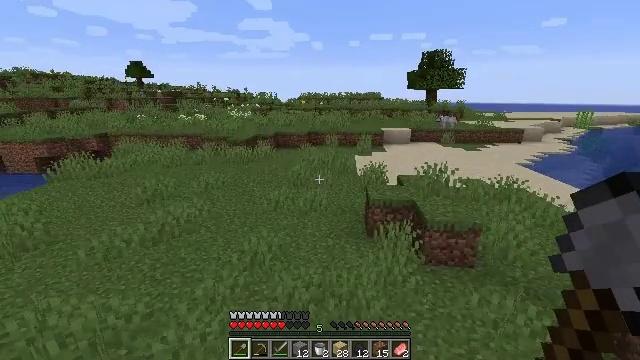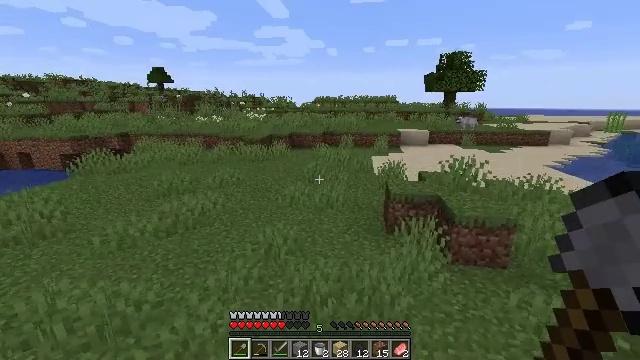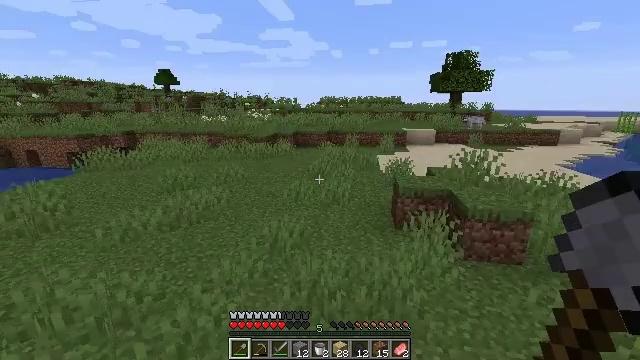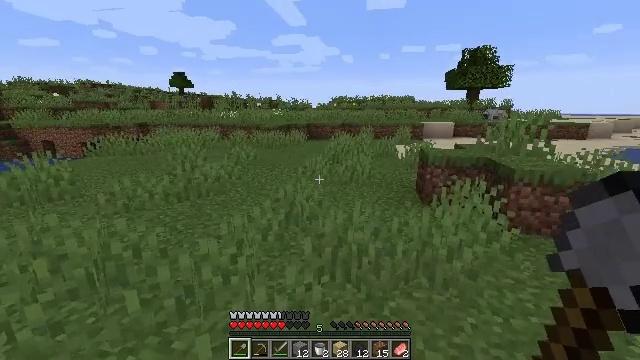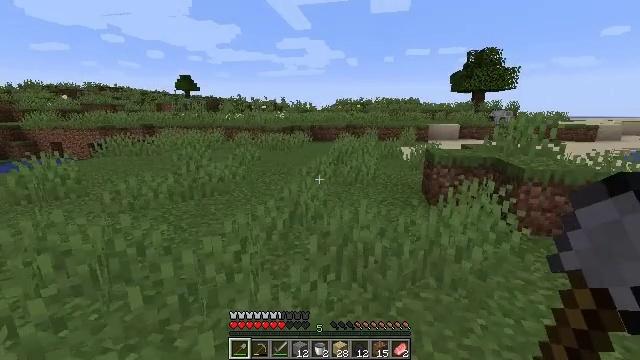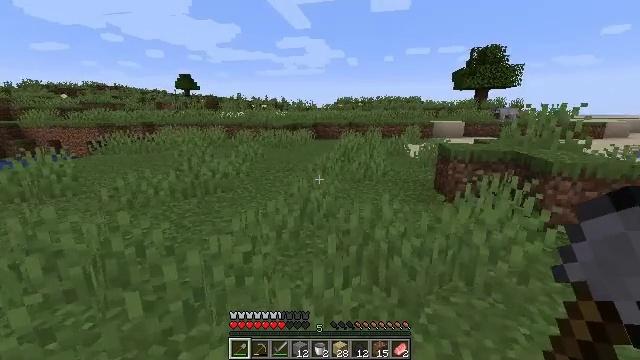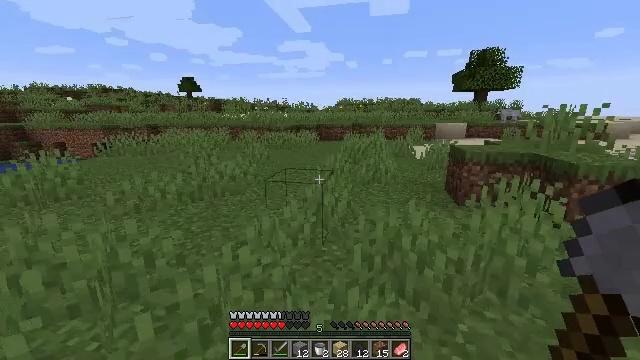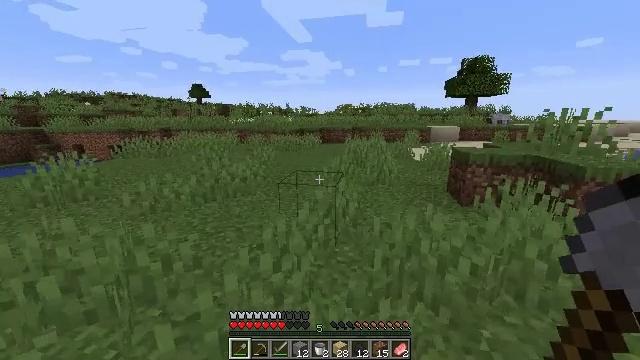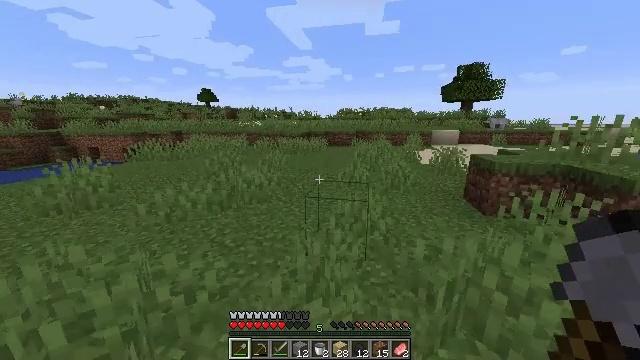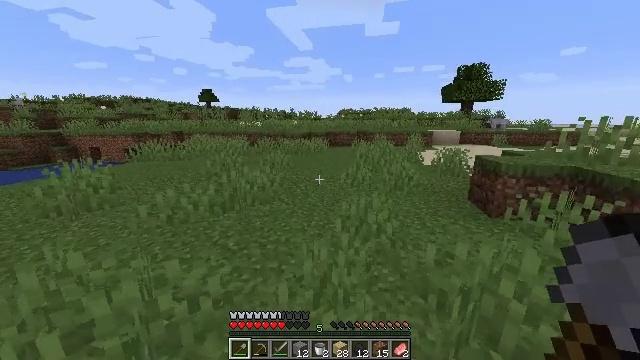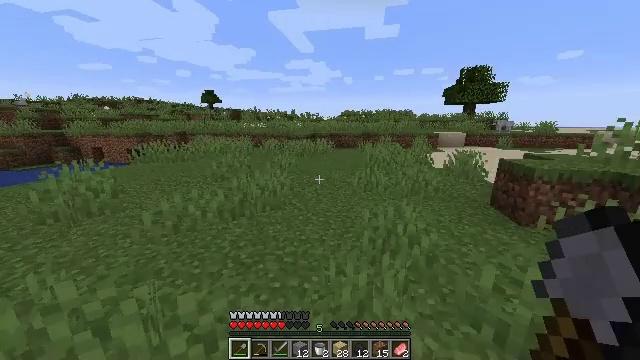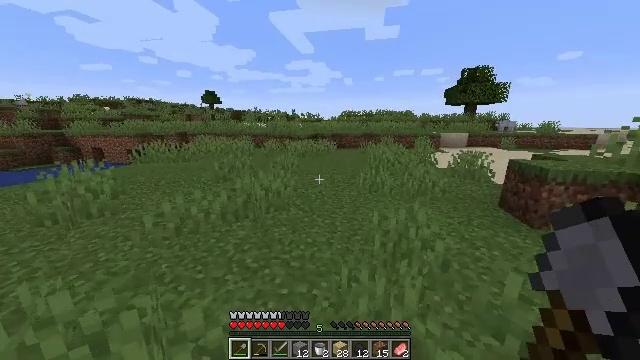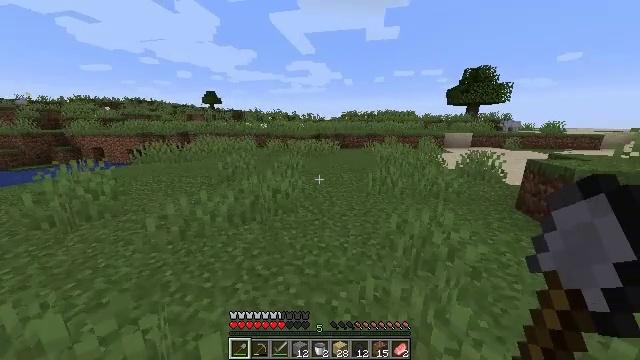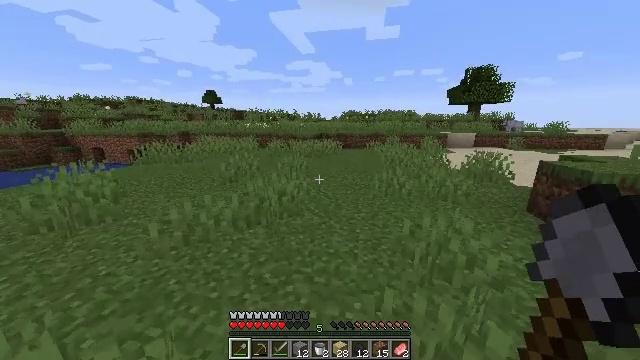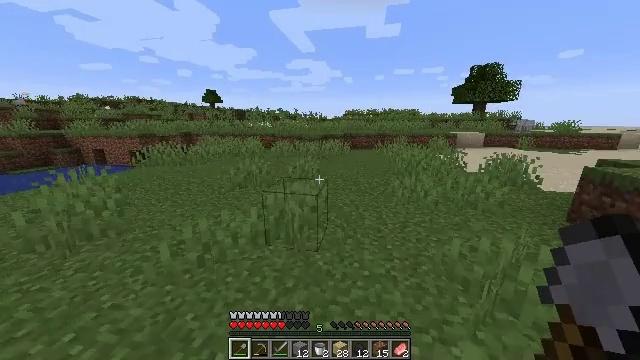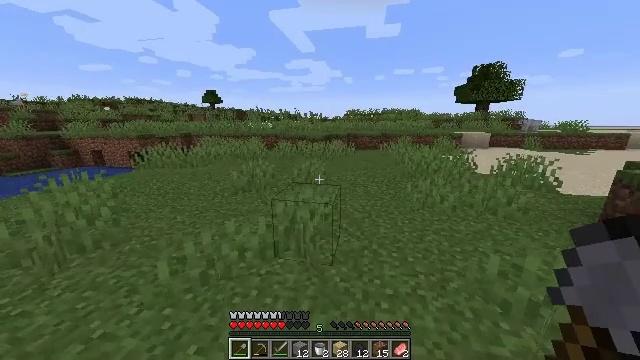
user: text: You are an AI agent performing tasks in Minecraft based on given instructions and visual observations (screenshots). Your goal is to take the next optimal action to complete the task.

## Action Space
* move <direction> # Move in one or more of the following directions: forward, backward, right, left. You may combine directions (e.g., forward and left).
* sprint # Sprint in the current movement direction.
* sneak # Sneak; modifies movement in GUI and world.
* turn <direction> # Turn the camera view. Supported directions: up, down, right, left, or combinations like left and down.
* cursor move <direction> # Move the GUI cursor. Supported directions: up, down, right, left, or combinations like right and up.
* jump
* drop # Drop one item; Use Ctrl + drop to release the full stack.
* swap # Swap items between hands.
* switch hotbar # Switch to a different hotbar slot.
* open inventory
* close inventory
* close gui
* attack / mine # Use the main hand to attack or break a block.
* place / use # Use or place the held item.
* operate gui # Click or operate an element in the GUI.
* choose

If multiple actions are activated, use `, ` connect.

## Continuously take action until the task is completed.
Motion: motion action
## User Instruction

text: Clear the ground by mining grass.
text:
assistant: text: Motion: move forward and move left, turn left and up
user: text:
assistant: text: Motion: move forward and move left
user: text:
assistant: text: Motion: move forward and move left, turn left and up
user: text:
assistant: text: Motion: move forward and move left
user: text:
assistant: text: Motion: move forward and move left, sprint
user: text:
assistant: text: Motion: move forward and move left, sprint
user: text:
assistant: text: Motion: move forward and move left, sprint
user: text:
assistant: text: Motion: move forward and move left, sprint
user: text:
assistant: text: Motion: move forward and move left, sprint
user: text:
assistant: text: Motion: move forward and move left, sprint
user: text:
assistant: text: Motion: move forward and move left, sprint
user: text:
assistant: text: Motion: move forward and move left, sprint
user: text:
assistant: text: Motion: move forward and move left
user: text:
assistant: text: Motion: move forward and move left
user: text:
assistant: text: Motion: move forward
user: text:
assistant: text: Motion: move forward
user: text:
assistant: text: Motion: move forward
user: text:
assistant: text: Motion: move forward
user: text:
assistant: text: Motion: move forward
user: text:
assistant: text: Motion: move forward, turn left and up
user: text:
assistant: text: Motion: move forward
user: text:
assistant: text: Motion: move forward
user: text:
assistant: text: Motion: move forward
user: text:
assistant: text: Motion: move forward
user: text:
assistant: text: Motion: move forward
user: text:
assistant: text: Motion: move forward
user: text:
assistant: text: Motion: move forward
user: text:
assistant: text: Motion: move forward
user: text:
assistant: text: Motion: move forward
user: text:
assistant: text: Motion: move forward